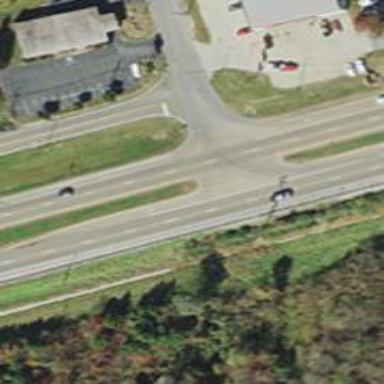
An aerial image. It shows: Trunk link highway.